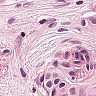
Metastatic tissue present: yes